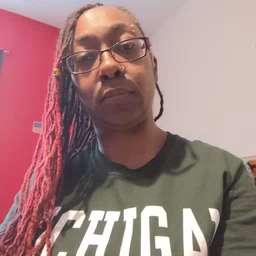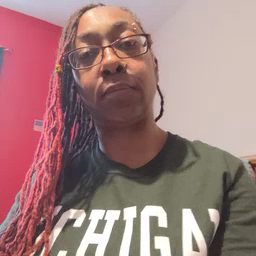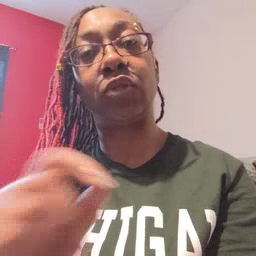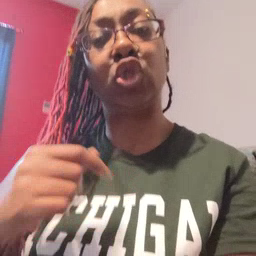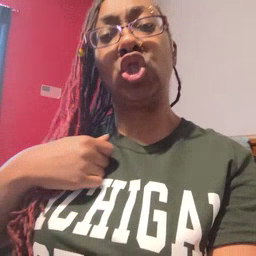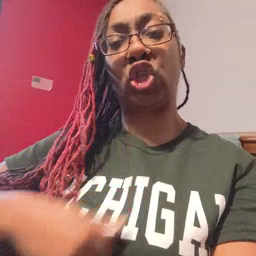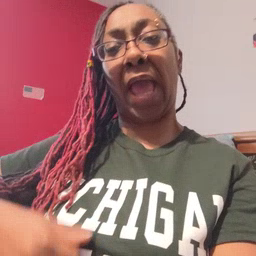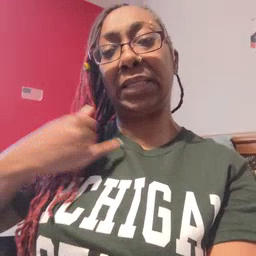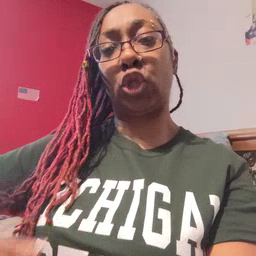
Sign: jacket